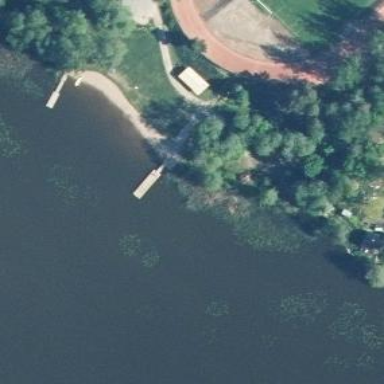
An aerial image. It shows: Swimming area within the leisure land.